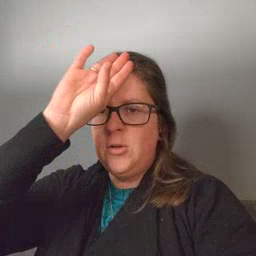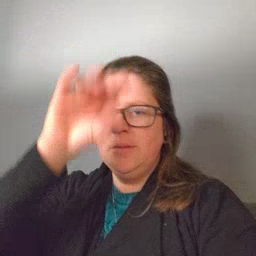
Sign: fireman